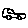
Label: car